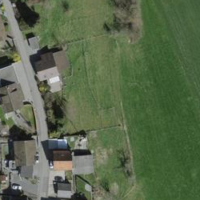
EUNIS habitat code: 52
Species observed at this site:
Fagus sylvatica